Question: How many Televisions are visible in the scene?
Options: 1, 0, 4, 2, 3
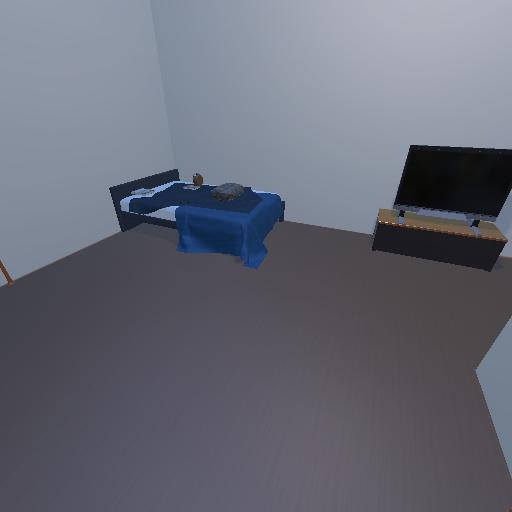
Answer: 1